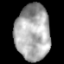
Tissue: lung
Cell type: Epithelial cells
Senescence score: 0.1897
Nuclear area (px): 1895
Mean DAPI intensity: 170.319